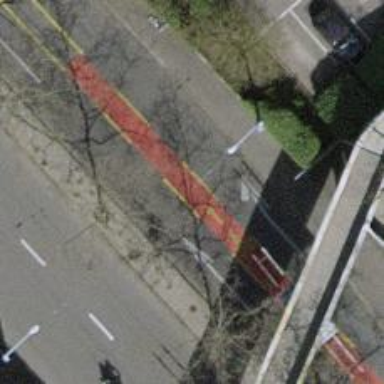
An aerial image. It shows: Tertiary road with asphalt surface and cycle lane. Trolley wires are present along the road.